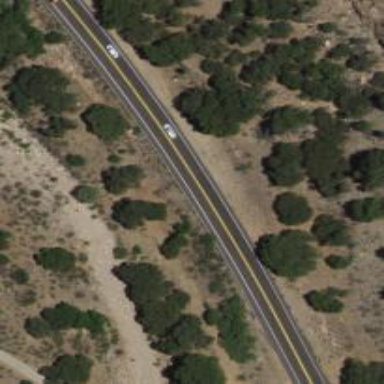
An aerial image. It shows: Asphalt road classified as trunk highway.